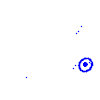
Particle: electron